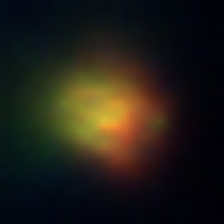
Taxon: NanoPlankton
Group: Other